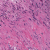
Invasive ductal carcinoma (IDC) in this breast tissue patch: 1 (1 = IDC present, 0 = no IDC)